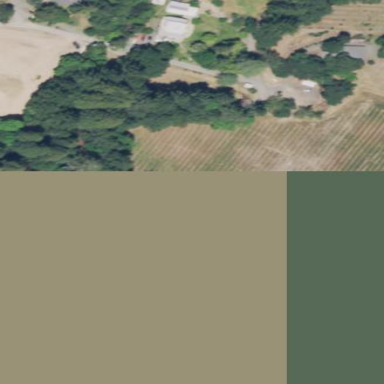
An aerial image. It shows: Vineyard with grape crops.